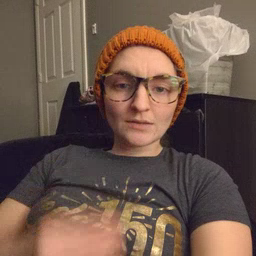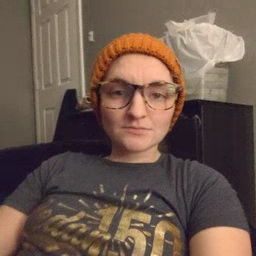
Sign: wet